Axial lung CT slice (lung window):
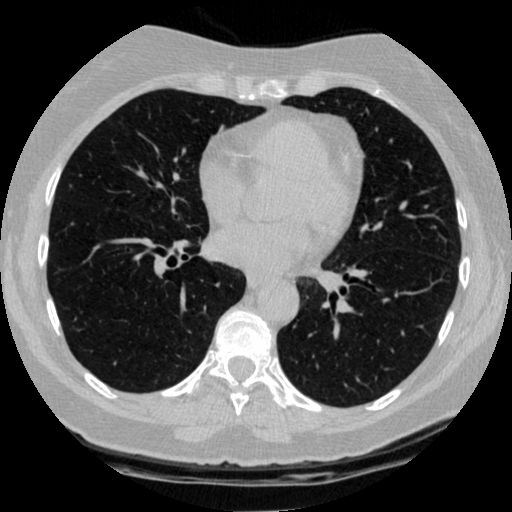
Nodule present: no